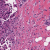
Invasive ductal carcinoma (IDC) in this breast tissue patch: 0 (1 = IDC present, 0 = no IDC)